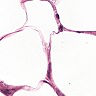
Metastatic tissue present: yes